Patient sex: M
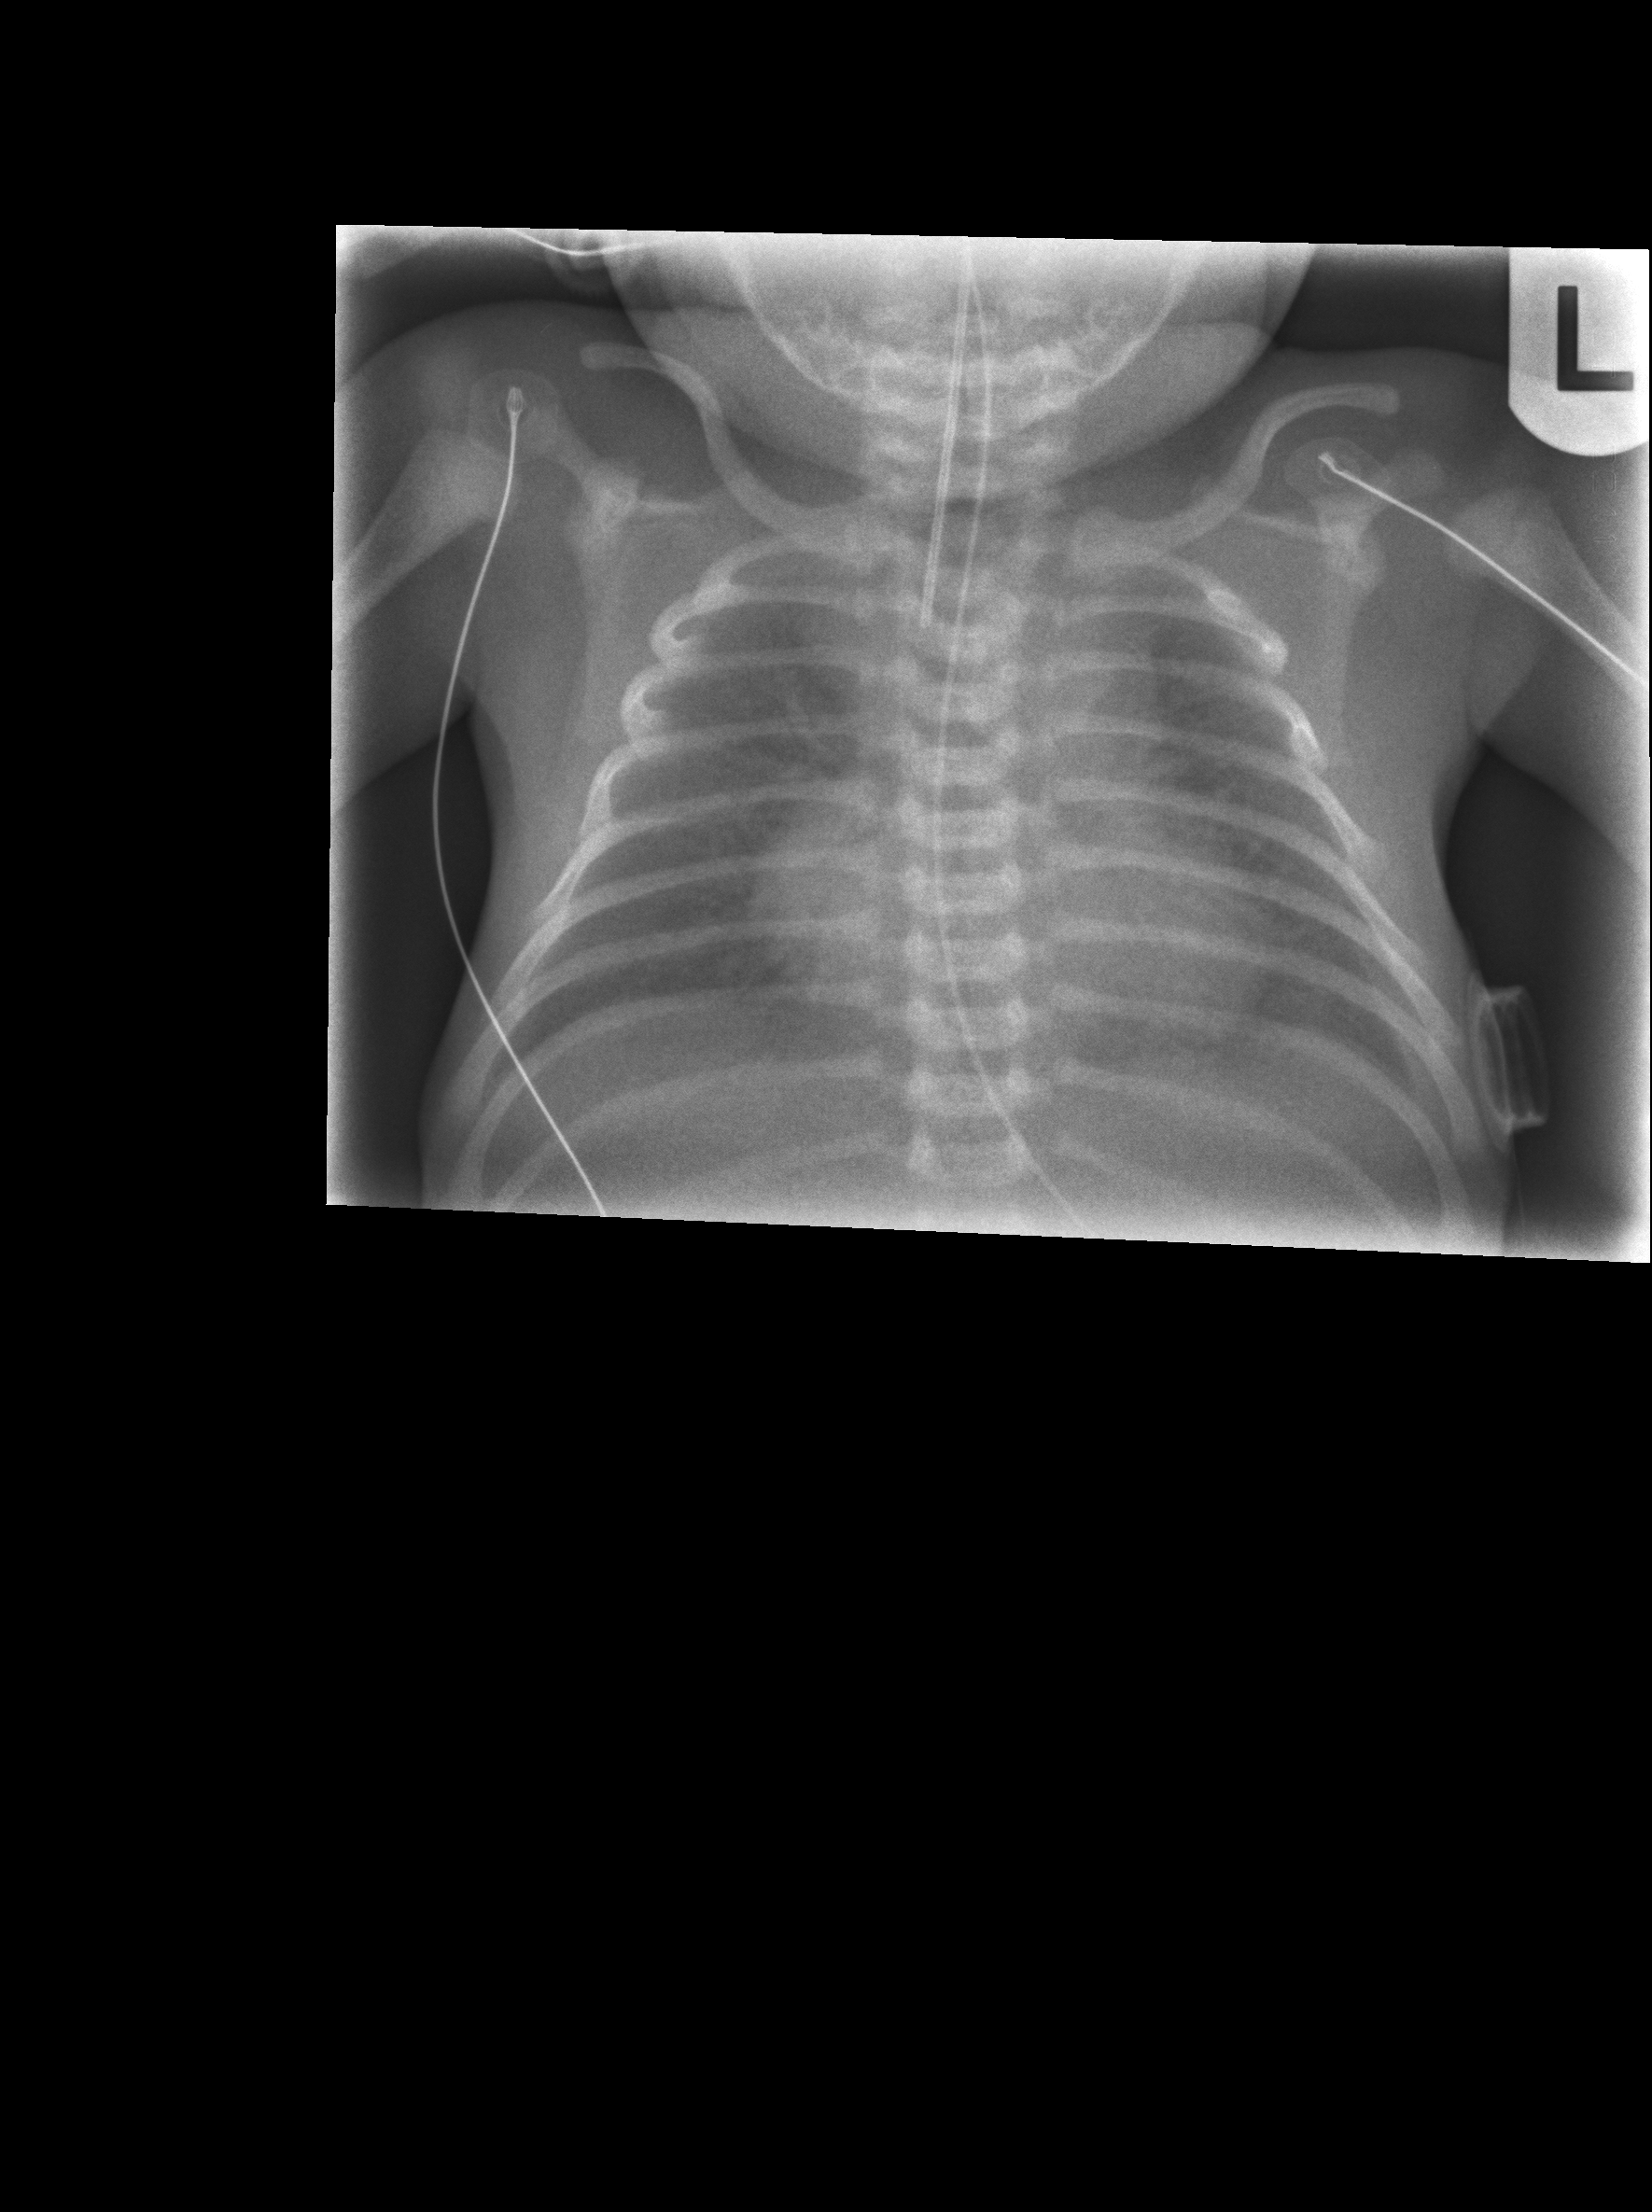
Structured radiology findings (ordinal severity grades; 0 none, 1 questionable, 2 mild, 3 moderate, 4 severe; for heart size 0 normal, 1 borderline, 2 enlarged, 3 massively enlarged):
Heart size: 1
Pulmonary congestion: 0
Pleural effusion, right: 0
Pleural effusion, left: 0
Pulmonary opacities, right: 0
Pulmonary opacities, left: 0
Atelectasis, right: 2
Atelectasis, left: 2